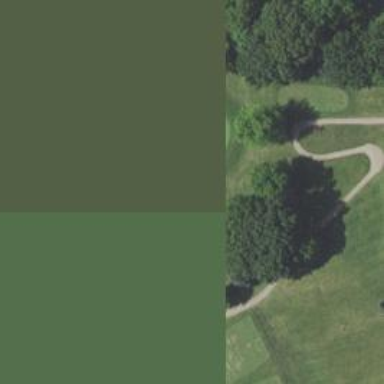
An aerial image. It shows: View of golf hole.